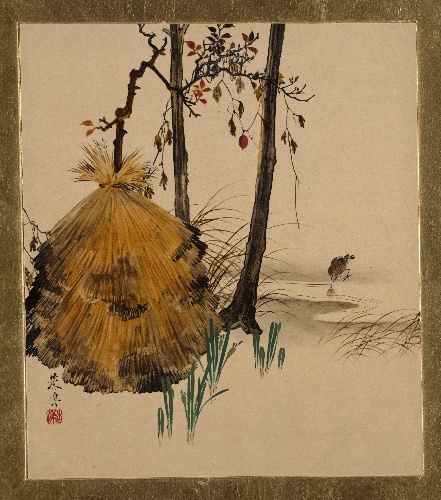
Artist: Shibata Zeshin
Artist bio: Japanese, 1807–1891
Date: 1882
Object type: Painting
Classification: Paintings
Medium: Lacquer on paper
Culture: Japan
Period: Meiji period (1868–1912)
Dimensions: 7 1/2 x 6 1/2 in. (19.1 x 16.5 cm)
Department: Asian Art
Credit line: The Howard Mansfield Collection, Purchase, Rogers Fund, 1936
Accession year: 1936
Repository: Metropolitan Museum of Art, New York, NY
Tags: Trees|Birds